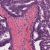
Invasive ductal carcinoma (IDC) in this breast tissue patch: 0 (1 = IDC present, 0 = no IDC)